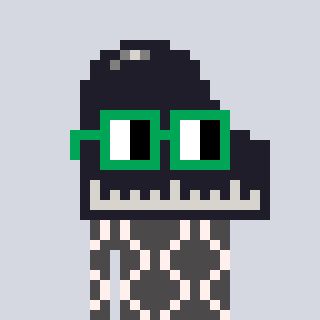
a pixel art character with square green glasses, a piano-shaped head and a grayscale-colored body on a cool background